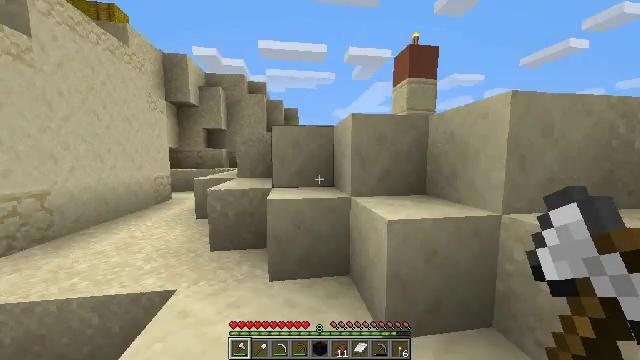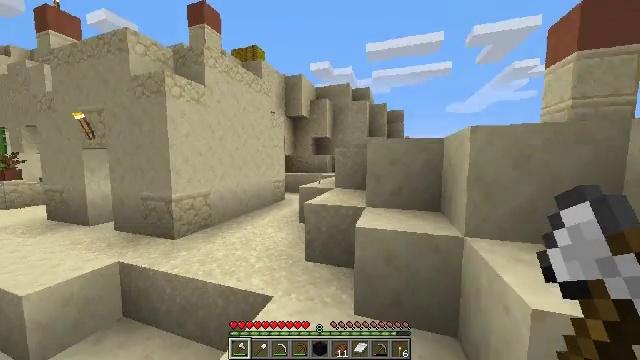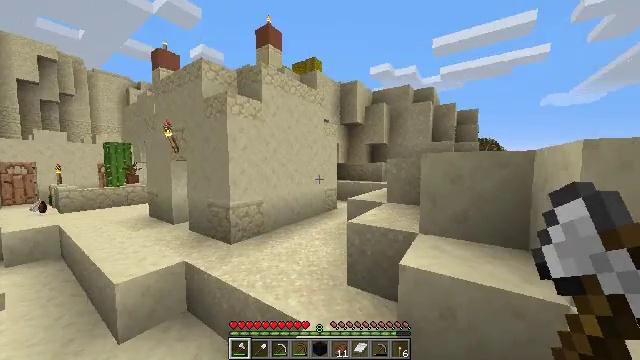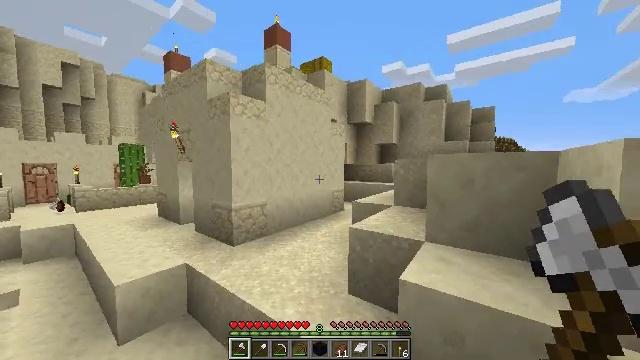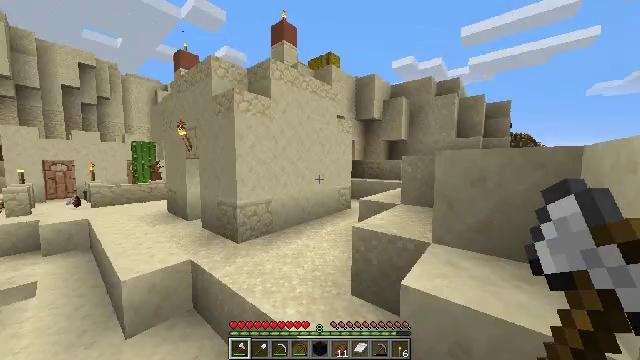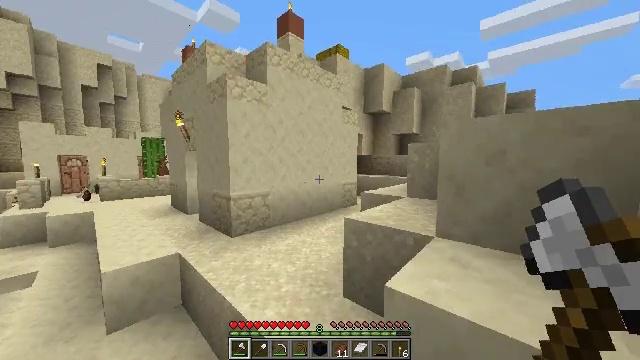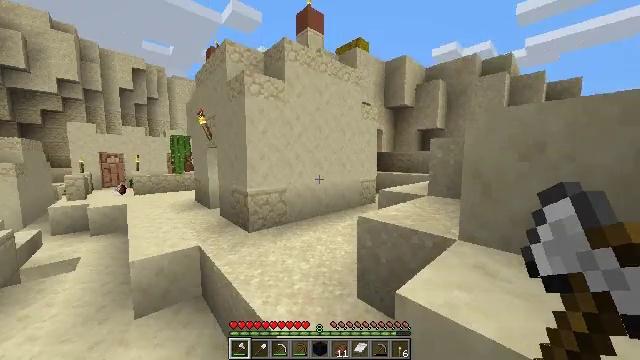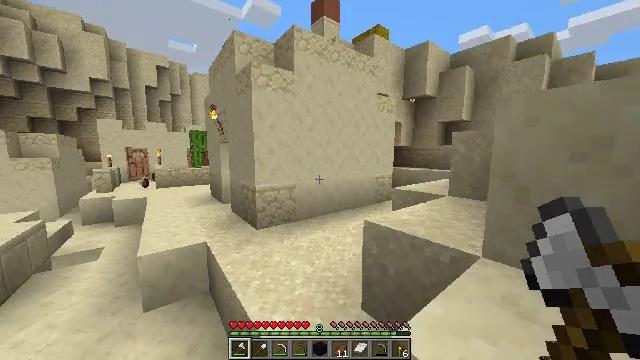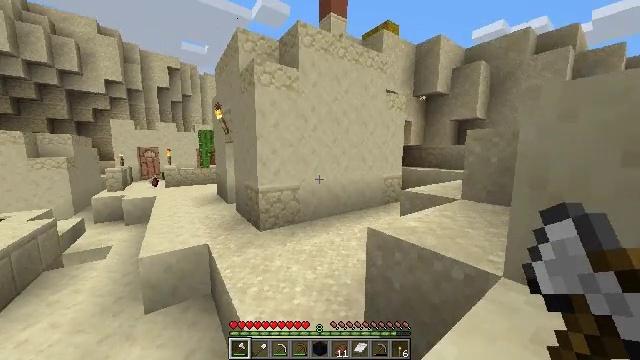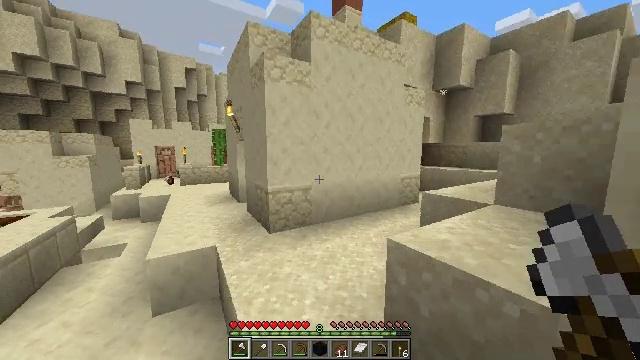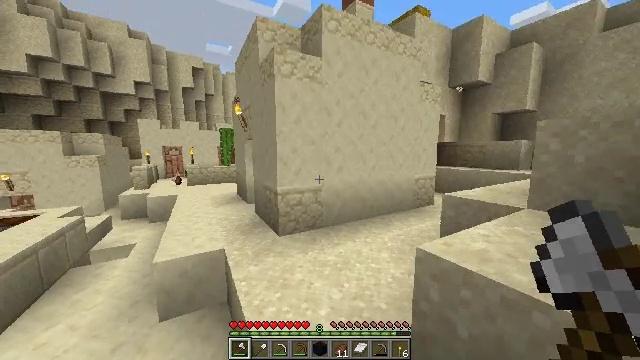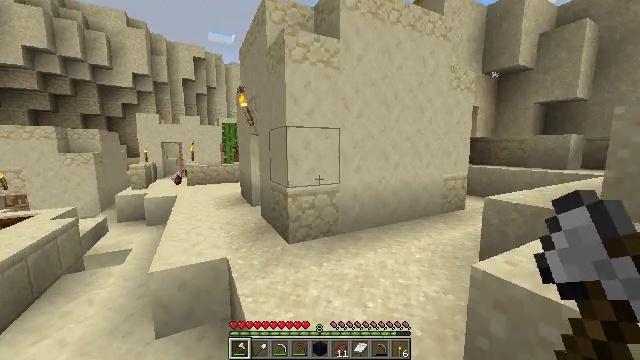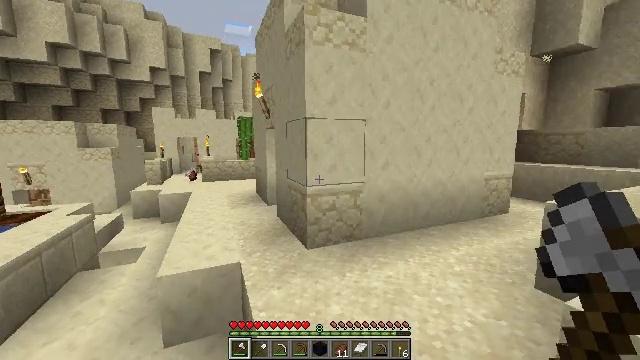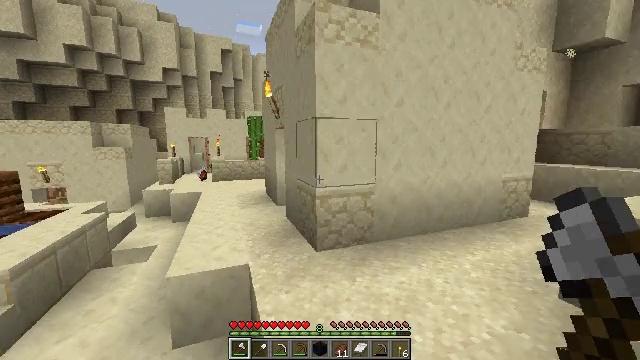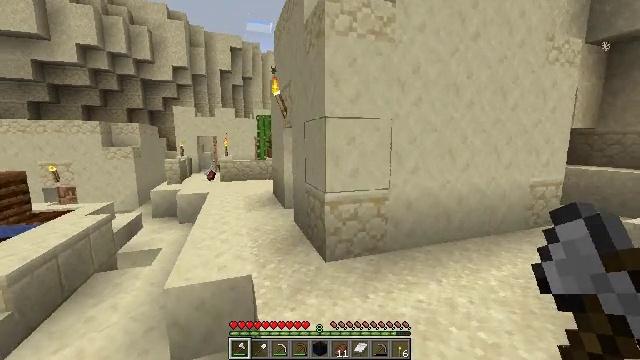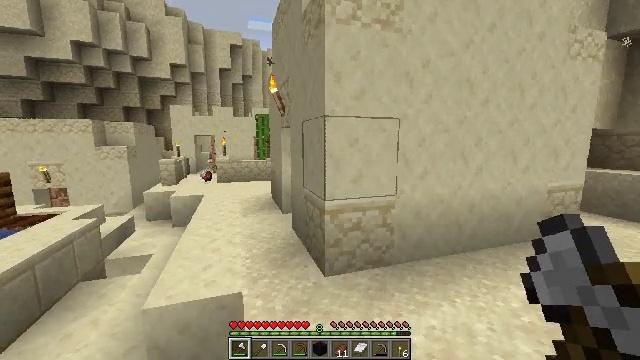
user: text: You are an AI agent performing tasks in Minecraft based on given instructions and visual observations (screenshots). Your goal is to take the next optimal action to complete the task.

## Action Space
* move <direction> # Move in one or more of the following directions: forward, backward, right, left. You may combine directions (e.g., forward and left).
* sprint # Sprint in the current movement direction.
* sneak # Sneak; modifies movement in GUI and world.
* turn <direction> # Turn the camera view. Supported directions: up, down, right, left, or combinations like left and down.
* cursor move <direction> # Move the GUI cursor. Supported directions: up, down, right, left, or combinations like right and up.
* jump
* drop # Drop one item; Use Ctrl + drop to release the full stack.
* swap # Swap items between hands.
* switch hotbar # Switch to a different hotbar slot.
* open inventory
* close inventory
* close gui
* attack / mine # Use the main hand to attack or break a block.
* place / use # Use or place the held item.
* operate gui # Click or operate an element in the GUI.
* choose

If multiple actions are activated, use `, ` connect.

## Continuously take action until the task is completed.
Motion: motion action
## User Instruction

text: Harvest the mature beetroots.
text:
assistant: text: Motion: move forward, turn left, jump
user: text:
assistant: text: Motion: move forward, turn left and up, jump
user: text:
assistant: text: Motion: move forward, turn left
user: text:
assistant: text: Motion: move forward, turn left
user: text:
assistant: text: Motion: move forward, turn left
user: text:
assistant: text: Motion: move forward, turn left
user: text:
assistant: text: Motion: move forward, turn left and down
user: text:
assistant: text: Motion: move forward, turn left
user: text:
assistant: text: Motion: move forward, turn left
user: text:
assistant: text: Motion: move forward, turn left
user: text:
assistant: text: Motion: move forward, turn left
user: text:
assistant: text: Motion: move forward, turn left
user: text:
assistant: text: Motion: move forward, turn left
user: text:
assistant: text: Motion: move forward, turn left
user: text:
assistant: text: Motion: move forward
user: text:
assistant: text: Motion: move forward
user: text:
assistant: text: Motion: move forward, turn left
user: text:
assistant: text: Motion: move forward
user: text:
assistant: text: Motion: move forward
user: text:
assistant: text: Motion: move forward
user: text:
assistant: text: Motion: move forward
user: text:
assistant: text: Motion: move forward
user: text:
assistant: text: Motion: move forward
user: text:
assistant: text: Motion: move forward and move left
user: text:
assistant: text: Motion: move forward and move left
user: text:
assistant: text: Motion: move forward and move left
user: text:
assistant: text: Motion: move forward and move left
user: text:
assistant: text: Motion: move forward and move left, turn right
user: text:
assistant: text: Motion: move forward and move left, turn right
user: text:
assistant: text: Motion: move forward and move left, turn right